Question: I am very new to VBA and struggling!
I've tried searching the forums but can't find anything close enough to my situation...
- - - - -
### SCREEN SHOT typical sheet 0nn format

Been going a bit mad and would really appreciate some simple help, ideally the code required with explanations for what each bit is doing so i can learn.
My Attempt below:
'''
Function LastRow(sh As Worksheet)
On Error Resume Next
LastRow = sh.Cells.Find(What:="*", _
After:=sh.Range("A1"), _
lookat:=xlPart, _
LookIn:=xlFormulas, _
SearchOrder:=xlByRows, _
SearchDirection:=xlPrevious, _
MatchCase:=False).Row
On Error GoTo 0
End Function
Function LastCol(sh As Worksheet)
On Error Resume Next
LastCol = sh.Cells.Find(What:="*", _
After:=sh.Range("A1"), _
lookat:=xlPart, _
LookIn:=xlFormulas, _
SearchOrder:=xlByColumns, _
SearchDirection:=xlPrevious, _
MatchCase:=False).Column
On Error GoTo 0
End Function
Sub CopyRangeFromMultiWorksheets()
Dim sh As Worksheet
Dim DestSh As Worksheet
Dim Last As Long
Dim CopyRng As Range
With Application
.ScreenUpdating = False
.EnableEvents = False
End With
' Delete the summary sheet if it exists.
Application.DisplayAlerts = False
On Error Resume Next
ActiveWorkbook.Worksheets("Actions Summary").Delete
On Error GoTo 0
Application.DisplayAlerts = True
' Add a new summary worksheet.
Set DestSh = ActiveWorkbook.Worksheets.Add
DestSh.Name = "Actions Summary"
' Loop through all worksheets and copy the data to the
' summary worksheet.
For Each sh In ActiveWorkbook.Worksheets
'If LCase(Left(sh.Name, 1)) = "0" Then
If IsNumeric(sh.Name) = True Then
Debug.Print (sh.Name)
' Find the last row with data on the summary worksheet.
Last = LastRow(DestSh)
'LastRow = Cells.SpecialCells(xlCellTypeLastCell).Row
Debug.Print (Last)
' Specify the range to place the data.
Set CopyRng = sh.Range("A9").CurrentRegion
Set CopyRng = Range(Cells(9, 1), Cells(Last, 7))
' Test to see whether there are enough rows in the summary
' worksheet to copy all the data.
If Last + CopyRng.Rows.Count > DestSh.Rows.Count Then
MsgBox "There are not enough rows in the " & _
"summary worksheet to place the data."
GoTo ExitTheSub
End If
' This statement copies values and formats from each
' worksheet.
CopyRng.Copy
With DestSh.Cells(Last + 1, "A")
.PasteSpecial xlPasteValues
.PasteSpecial xlPasteFormats
Application.CutCopyMode = False
End With
' Optional: This statement will copy the sheet
' name in the H column.
' DestSh.Cells(Last + 1, "H").Resize(CopyRng.Rows.Count).Value = sh.Name
End If
Next
'ExitTheSub:
Application.Goto DestSh.Cells(1)
' AutoFit the column width in the summary sheet.
DestSh.Columns.AutoFit
With Application
.ScreenUpdating = True
.EnableEvents = True
End With
End Sub
Sub selectA1_and_insertRow()
'
' selectA1_and_insertRow Macro
Worksheets("Actions Summary").Rows("1:1").Select
Selection.Insert Shift:=xlDown, CopyOrigin:=xlFormatFromLeftOrAbove
Selection.Insert Shift:=xlDown, CopyOrigin:=xlFormatFromLeftOrAbove
Columns("B:B").ColumnWidth = 36.43
Rows("1:1").Select
'Range.Copy to other worksheets
Worksheets("001").Range("A8:G8").Copy Worksheets("Actions Summary").Range("A1:G1")
End Sub
'''
Many thanks in advance.
Tom
CODE:
Here's the new code:
'''
Sub UpDate_List_v2()
Dim wb As Workbook
Dim ws As Worksheet
Dim wsSum As Worksheet
Dim rLastCell As Range
Dim lCalc As XlCalculation
Dim bHasHeaders As Boolean
'Turn off calculation, events, and screenupdating
'This allows the code to run faster and prevents "screen flickering"
With Application
lCalc = .Calculation
.Calculation = xlCalculationManual
.EnableEvents = False
.ScreenUpdating = False
End With
Set wb = ActiveWorkbook
'Check if Actions Summary sheet exists already or not
On Error Resume Next
Set wsSum = wb.Sheets("Actions summary")
On Error GoTo 0
If wsSum Is Nothing Then
'Does not exist, create it
Set wsSum = wb.Sheets.Add(Before:=wb.Sheets(1))
wsSum.Name = "Actions summary"
bHasHeaders = False
Else
'Already exists, clear previous data
wsSum.UsedRange.Offset(1).Clear
bHasHeaders = True
End If
'Loop through all sheets in the workbook
For Each ws In wb.Sheets
'Only look for worksheets whose names are numbers (e.g. "001", "002", etc)
If IsNumeric(ws.Name) Then
'Check if the "Actions Summary" sheet already has headers
If bHasHeaders = False Then
'Does not have headers yet
With ws.Range("A8:M8")
'Check if this sheet has headers in A8:G8
If WorksheetFunction.CountBlank(.Cells) = 0 Then
'This sheet does have headers, copy them over
.Copy wsSum.Range("A1")
bHasHeaders = True
End If
End With
End If
'Find the last row of the sheet
Set rLastCell = ws.Cells.Find("*", ws.Range("A1"), SearchDirection:=xlPrevious)
If Not rLastCell Is Nothing Then
'Check if the last row is greater than the header row
If rLastCell.Row > 8 Then
'Last row is greater than the header row so there is data
'Check if the "Actions Summary" sheet has enough rows to hold the data
If wsSum.Cells(wsSum.Rows.Count, "A").End(xlUp).Row + rLastCell.Row - 8 > wsSum.Rows.Count Then
'Not enough rows, return error and exit the subroutine
MsgBox "There are not enough rows in the summary worksheet to place the data.", , "Data Overflow"
Exit Sub
Else
'Does have enough rows, copy the data - Values
ws.Range("A9:M" & rLastCell.Row).Copy
With wsSum.Cells(wsSum.Rows.Count, "A").End(xlUp).Offset(1)
.PasteSpecial xlPasteValues
.PasteSpecial xlPasteFormats
End With
End If
End If
End If
End If
Next ws
'Sheets("Actions summary").Columns("H:L").EntireColumn.Delete 'Delete unwanted columns
'Sheets("Actions summary").Columns("H:L").Hidden = True 'Hide unwanted columns
Worksheets("Actions summary").Columns("H:j").Hidden = True
Worksheets("Actions summary").Columns("L").Hidden = True
Sheets("Actions summary").Columns("H").Style = "currency" 'Set to PS
Application.CutCopyMode = False 'Remove the cut/copy border
'wsSum.Range("A1").CurrentRegion.EntireColumn.AutoFit 'Autofit columns on the "Actions Summary" sheet
'Turn calculation, events, and screenupdating back on
With Application
.Calculation = lCalc
.EnableEvents = True
.ScreenUpdating = True
End With
End Sub
'''
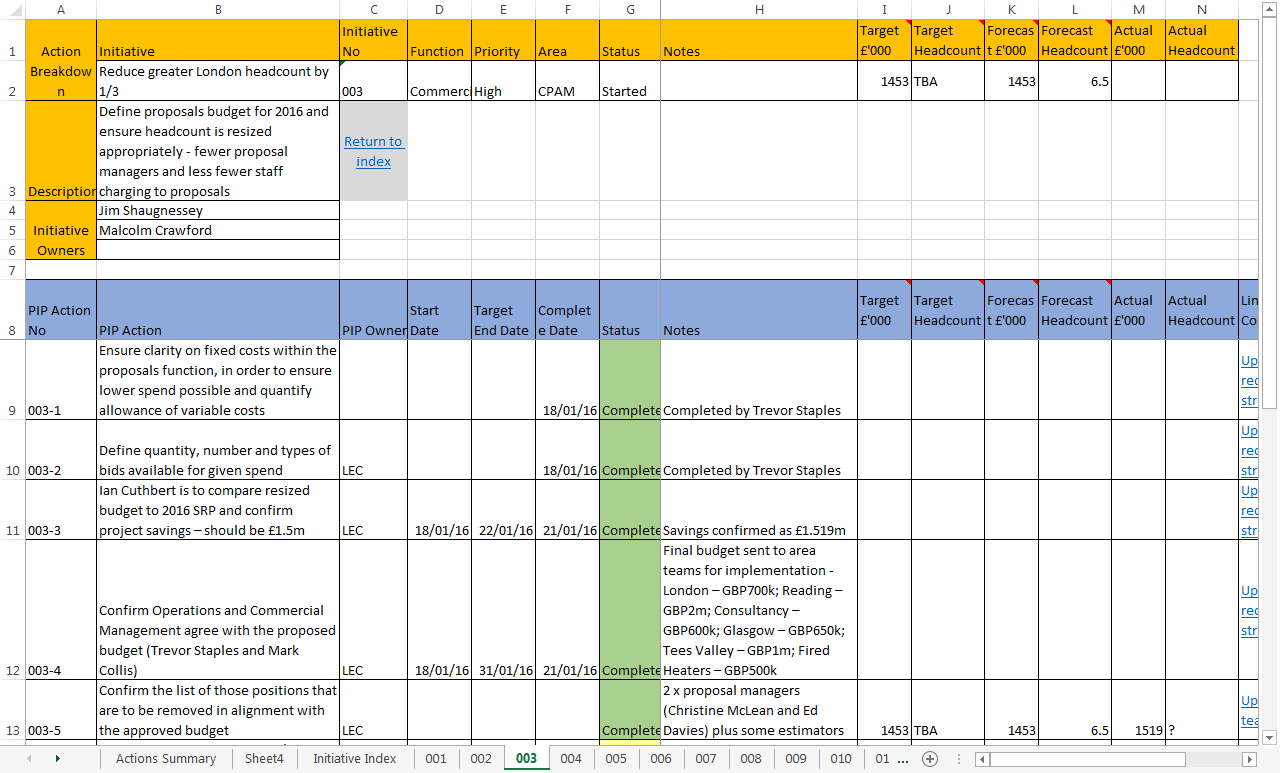
Answer: Something like this should work for you. I have commented the code for clarity.
'''
Sub tgr()
Dim wb As Workbook
Dim ws As Worksheet
Dim wsSum As Worksheet
Dim rLastCell As Range
Dim lCalc As XlCalculation
Dim bHasHeaders As Boolean
'Turn off calculation, events, and screenupdating
'This allows the code to run faster and prevents "screen flickering"
With Application
lCalc = .Calculation
.Calculation = xlCalculationManual
.EnableEvents = False
.ScreenUpdating = False
End With
Set wb = ActiveWorkbook
'Check if Actions Summary sheet exists already or not
On Error Resume Next
Set wsSum = wb.Sheets("Actions summary")
On Error GoTo 0
If wsSum Is Nothing Then
'Does not exist, create it
Set wsSum = wb.Sheets.Add(Before:=wb.Sheets(1))
wsSum.Name = "Actions summary"
bHasHeaders = False
Else
'Already exists, clear previous data
wsSum.UsedRange.Offset(1).Clear
bHasHeaders = True
End If
'Loop through all sheets in the workbook
For Each ws In wb.Sheets
'Only look for worksheets whose names are numbers (e.g. "001", "002", etc)
If IsNumeric(ws.Name) Then
'Check if the "Actions Summary" sheet already has headers
If bHasHeaders = False Then
'Does not have headers yet
With ws.Range("A8:G8")
'Check if this sheet has headers in A8:G8
If WorksheetFunction.CountBlank(.Cells) = 0 Then
'This sheet does have headers, copy them over
.Copy wsSum.Range("A1")
bHasHeaders = True
End If
End With
End If
'Find the last row of the sheet
Set rLastCell = ws.Cells.Find("*", ws.Range("A1"), SearchDirection:=xlPrevious)
If Not rLastCell Is Nothing Then
'Check if the last row is greater than the header row
If rLastCell.Row > 8 Then
'Last row is greater than the header row so there is data
'Check if the "Actions Summary" sheet has enough rows to hold the data
If wsSum.Cells(wsSum.Rows.Count, "A").End(xlUp).Row + rLastCell.Row - 8 > wsSum.Rows.Count Then
'Not enough rows, return error and exit the subroutine
MsgBox "There are not enough rows in the summary worksheet to place the data.", , "Data Overflow"
Exit Sub
Else
'Does have enough rows, copy the data - Values
ws.Range("A9:G" & rLastCell.Row).Copy
With wsSum.Cells(wsSum.Rows.Count, "A").End(xlUp).Offset(1)
.PasteSpecial xlPasteValues
.PasteSpecial xlPasteFormats
End With
End If
End If
End If
End If
Next ws
Application.CutCopyMode = False 'Remove the cut/copy border
wsSum.Range("A1").CurrentRegion.EntireColumn.AutoFit 'Autofit columns on the "Actions Summary" sheet
'Turn calculation, events, and screenupdating back on
With Application
.Calculation = lCalc
.EnableEvents = True
.ScreenUpdating = True
End With
End Sub
'''